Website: apple-inc
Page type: receipt
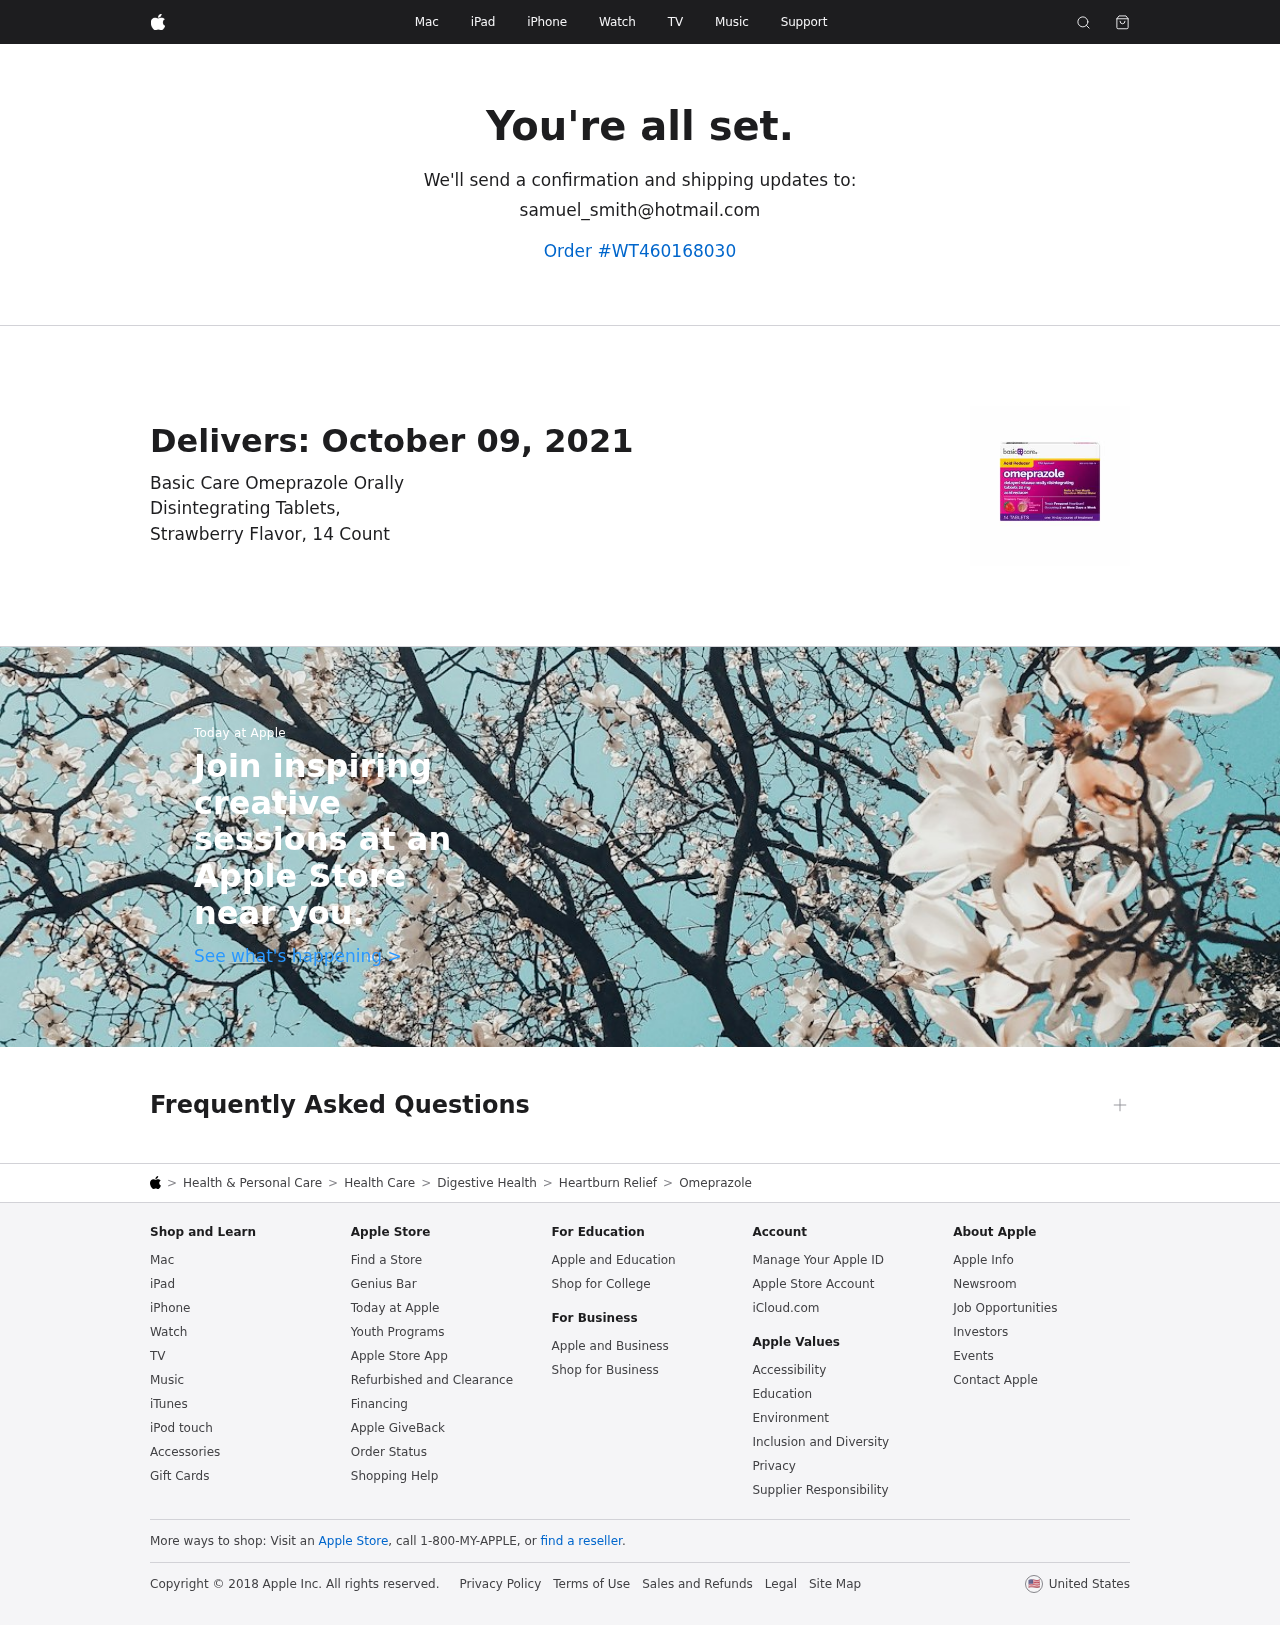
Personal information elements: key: PII_EMAIL
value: samuel_smith@hotmail.com
Product elements: key: PRODUCT1_BREADCRUMB
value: Health & Personal Care
Health Care
Digestive Health
Heartburn Relief
Omeprazole
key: PRODUCT1_NAME
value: Basic Care Omeprazole Orally Disintegrating Tablets, Strawberry Flavor, 14 Count
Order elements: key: ORDER_ID
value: Order #WT460168030
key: ORDER_DELIVERY_DATE
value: October 09, 2021